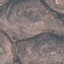
Land use / land cover class: HerbaceousVegetation